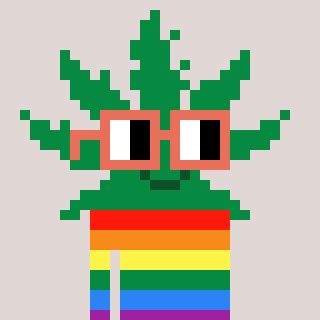
a pixel art character with square orange glasses, a weed-shaped head and a darkbrown-colored body on a warm background